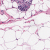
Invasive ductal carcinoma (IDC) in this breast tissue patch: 0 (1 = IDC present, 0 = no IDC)